【题型】解答题　【知识点】平面几何　【难度】easy
已知：如图, 在 $\triangle ABC$ 中, 点 $D$ 在边 $BC$ 上, 点 $G$ 在边 $AB$ 上, 点 $E$、$F$ 在边 $AC$ 上, $GD // AC$, $\angle DGF = \angle DEF$, $\angle B = \angle GFE$。

(1) 求证：四边形 $EDGF$ 是平行四边形；

(2) 求证：$\frac{GF}{AB} = \frac{CD}{AC}$。
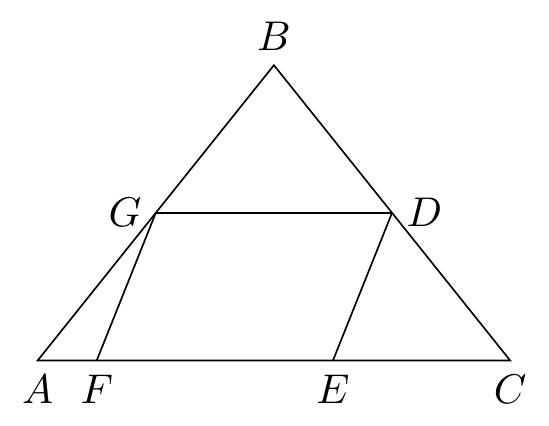
【解答】
解：(1)证明：$\because GD // AC$,

$\therefore \angle DGF + \angle GFE = 180^\circ$,

$\because \angle DGF = \angle DEF$,

$\therefore \angle DEF + \angle GFE = 180^\circ$,

$\therefore GF // DE$,

又 $\because GD // AC$,

$\therefore$ 四边形 $EDGF$ 是平行四边形；

(2)证明：$\because$ 四边形 $EDGF$ 是平行四边形,

$\therefore DE = GF$, $DE // GF$,

$\therefore \angle GFE = \angle DEC$,

$\because \angle B = \angle GFE$,

$\therefore \angle B = \angle DEC$,

又 $\because \angle C = \angle C$,

$\therefore \triangle CDE \sim \triangle CAB$,

$\therefore \frac{DE}{AB} = \frac{CD}{AC}$,

$\because DE = GF$,

$\therefore \frac{GF}{AB} = \frac{CD}{AC}$。